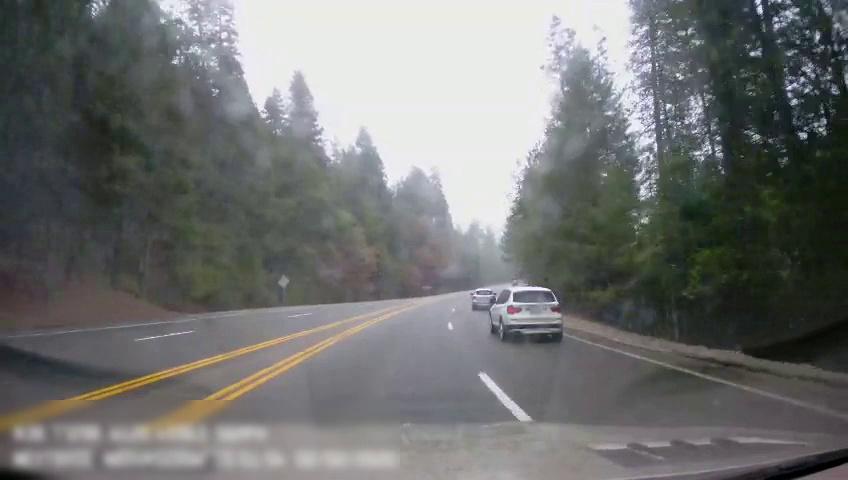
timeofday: Day
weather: Cloudy
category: Drivable Space
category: Vehicles | SUV
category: Vehicles | SUV
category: Lanes | Opposite Lane
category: Lanes | Current Lane
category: Lanes | Current Lane
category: Lanes | Opposite Lane
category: Lanes | Alternate Lane
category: Lanes | Alternate Lane
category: Lanes | Alternate Lane
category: Lanes | Opposite Lane